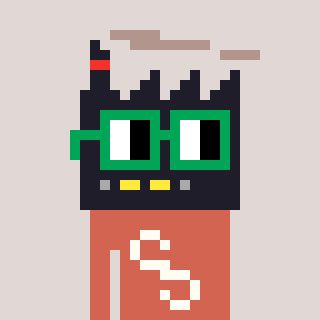
a pixel art character with square green glasses, a factory-shaped head and a peachy-colored body on a warm background